Aerial crown-view tile of a tropical tree (Barro Colorado Island, Panama), acquired 20240611:
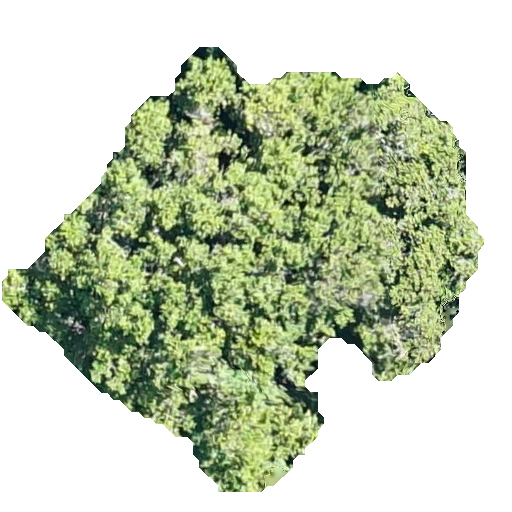
Species: Poulsenia armata
GBIF accepted scientific name: Poulsenia armata
Crown area: 199.178 m²